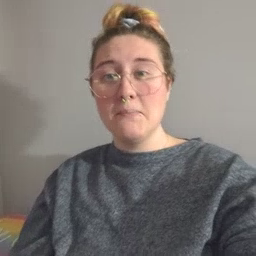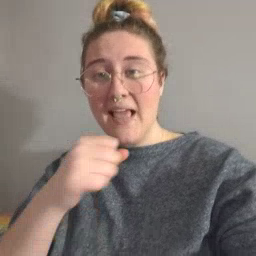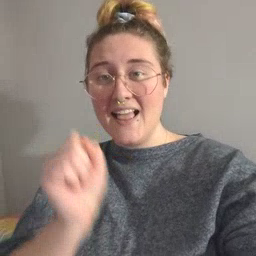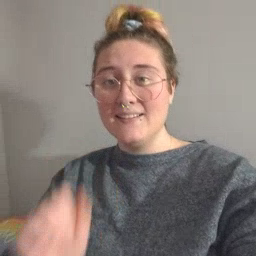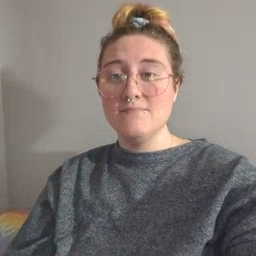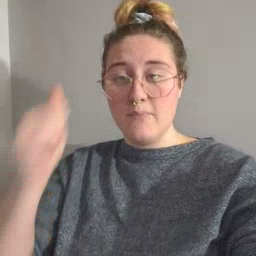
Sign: make